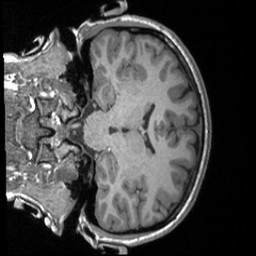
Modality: T1w
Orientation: coronal